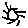
Label: sun